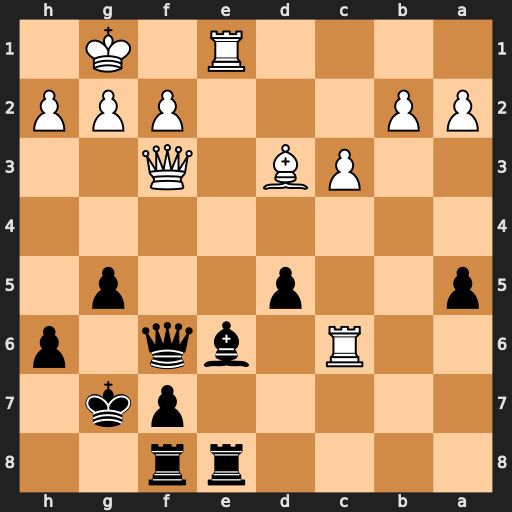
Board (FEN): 4rr2/5pk1/2R1bq1p/p2p2p1/8/2PB1Q2/PP3PPP/4R1K1
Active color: b
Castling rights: -
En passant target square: -
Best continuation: Qxf3 gxf3 Bd7 Rxe8 Rxe8